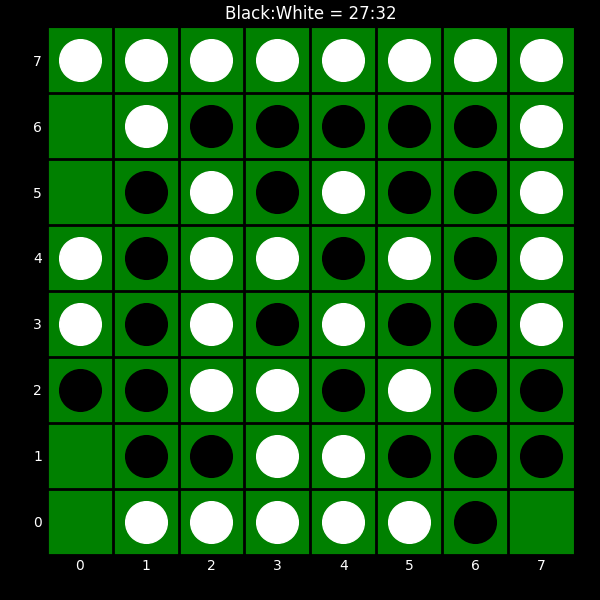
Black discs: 27
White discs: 32